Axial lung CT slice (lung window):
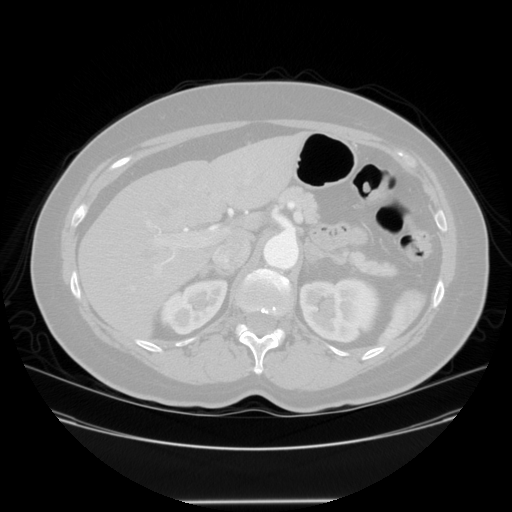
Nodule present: no